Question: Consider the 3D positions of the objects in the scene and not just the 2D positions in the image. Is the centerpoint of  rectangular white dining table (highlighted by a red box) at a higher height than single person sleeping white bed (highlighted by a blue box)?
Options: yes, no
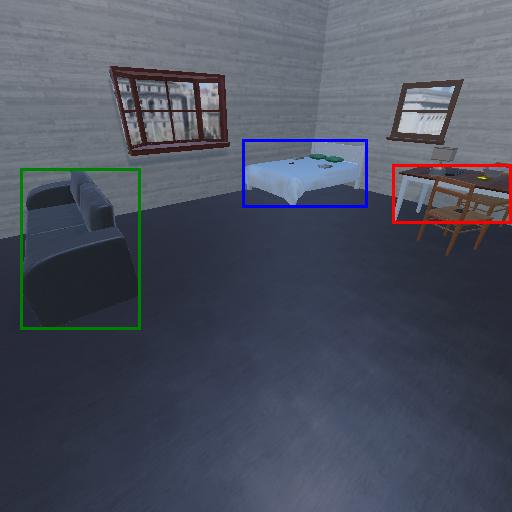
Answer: yes